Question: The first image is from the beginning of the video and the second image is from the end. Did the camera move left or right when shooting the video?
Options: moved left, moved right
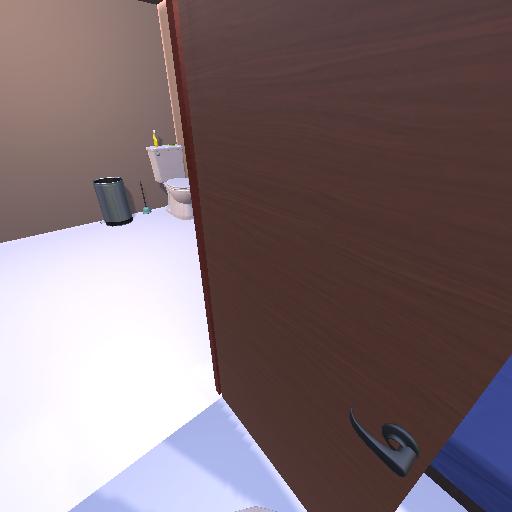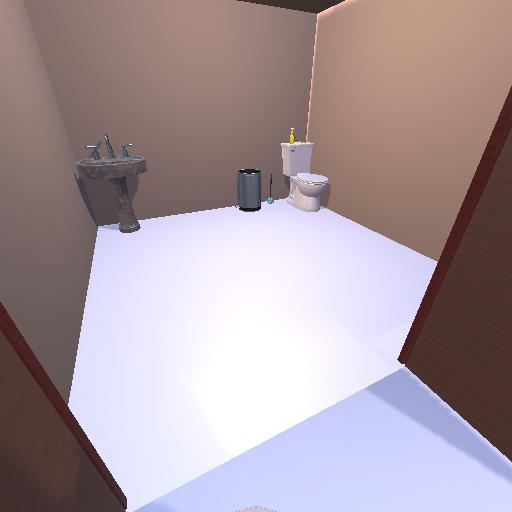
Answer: moved left